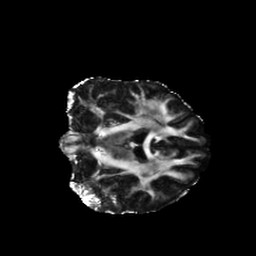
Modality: FA
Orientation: coronal
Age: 23
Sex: female
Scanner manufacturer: siemens
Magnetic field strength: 6.98 T
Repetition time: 7.776 s
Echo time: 0.076 s